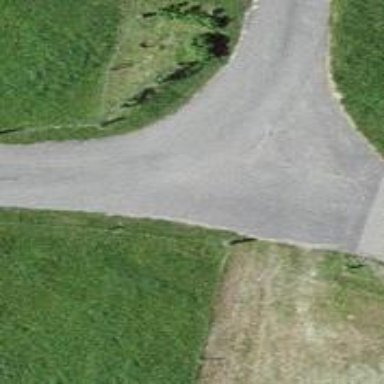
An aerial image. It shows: Unclassified road with asphalt surface.